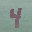
Label: 4